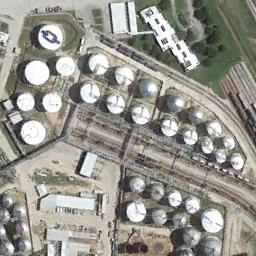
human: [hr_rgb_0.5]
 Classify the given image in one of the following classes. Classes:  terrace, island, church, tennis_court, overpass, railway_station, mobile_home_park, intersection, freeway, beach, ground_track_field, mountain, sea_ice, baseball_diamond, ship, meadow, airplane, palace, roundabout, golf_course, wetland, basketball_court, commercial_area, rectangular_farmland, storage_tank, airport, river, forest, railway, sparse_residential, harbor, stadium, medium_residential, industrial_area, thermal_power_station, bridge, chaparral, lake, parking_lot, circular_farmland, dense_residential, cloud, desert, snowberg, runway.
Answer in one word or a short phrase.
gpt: storage_tank